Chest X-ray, AP view. Patient: 47 years old, sex M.
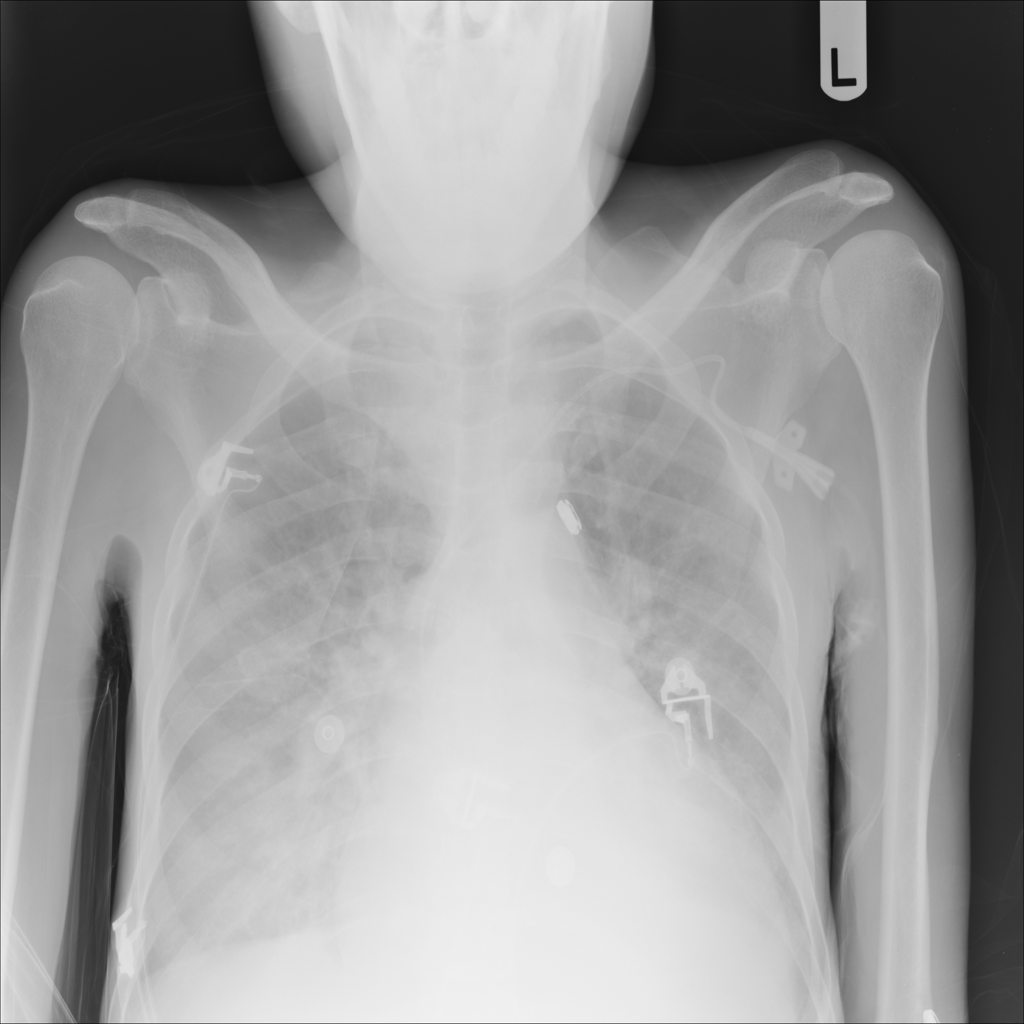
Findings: Cardiomegaly